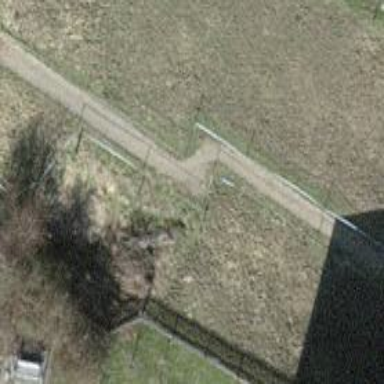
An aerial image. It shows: Fence is in the image.